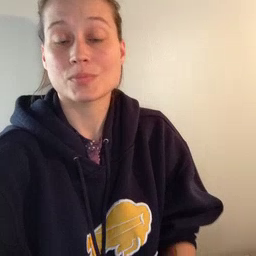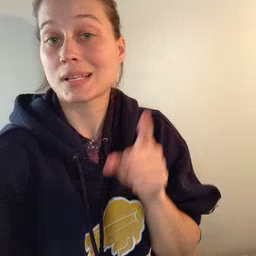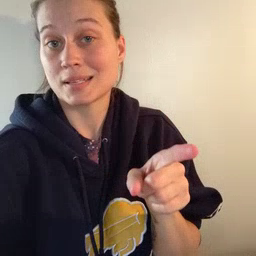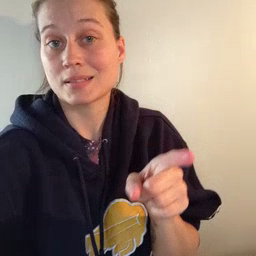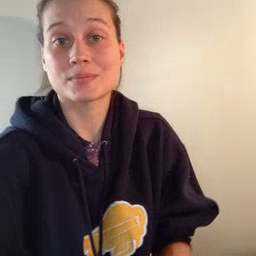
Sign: hesheit